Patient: sex F, age 61
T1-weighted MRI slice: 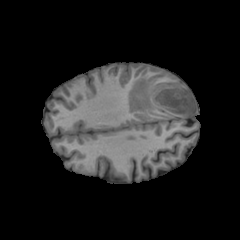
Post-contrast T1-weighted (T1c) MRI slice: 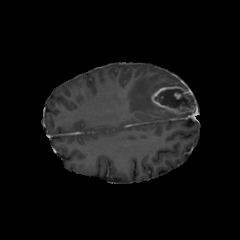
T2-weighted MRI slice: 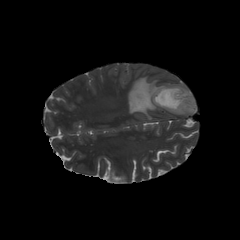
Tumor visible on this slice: yes
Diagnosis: Glioblastoma, IDH-wildtype
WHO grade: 4